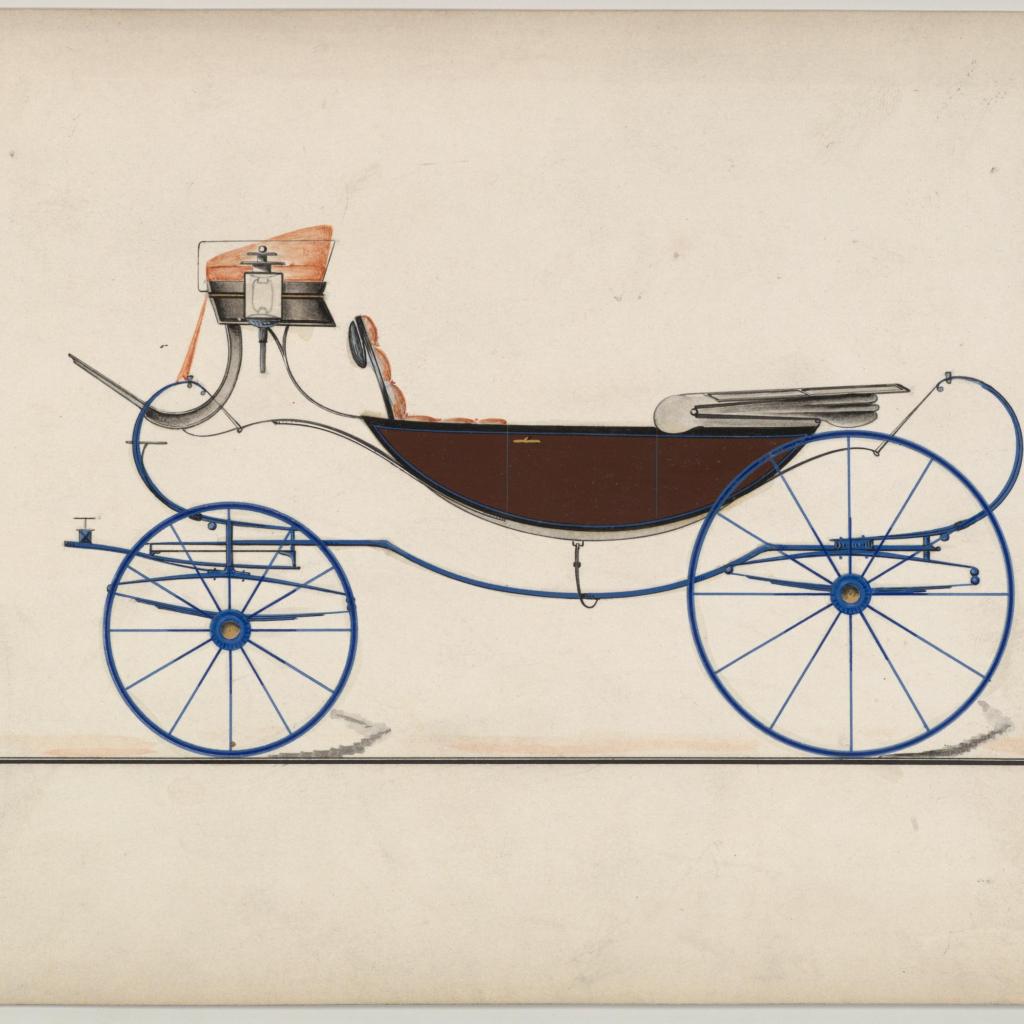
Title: Caleche (unnumbered)
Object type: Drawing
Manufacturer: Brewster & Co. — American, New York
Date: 1850–70
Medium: Pen and black ink, watercolor and gouache with gum arabic
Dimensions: sheet: 6 3/16 x 8 5/8 in. (15.7 x 21.9 cm)
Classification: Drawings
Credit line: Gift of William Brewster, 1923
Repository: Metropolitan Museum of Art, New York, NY